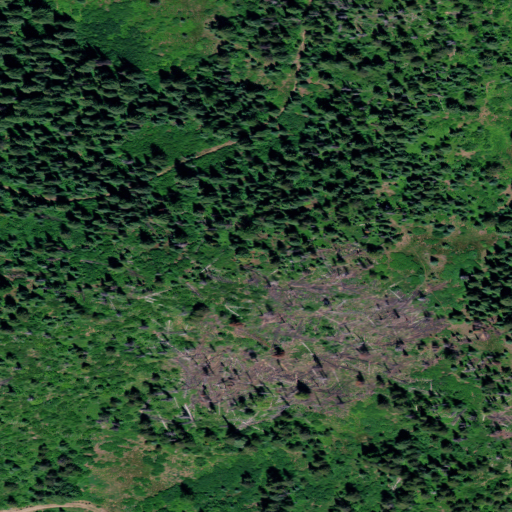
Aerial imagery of ridge(s) in Idaho named Long Creek Ridge containing evergreen forest, shrub, and grassland